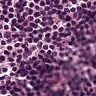
Metastatic tissue present: no